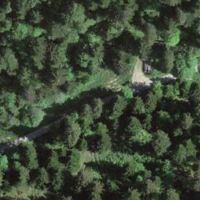
EUNIS habitat code: 44
Species observed at this site:
Silene dioica
Acer pseudoplatanus